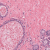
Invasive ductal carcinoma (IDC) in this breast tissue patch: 0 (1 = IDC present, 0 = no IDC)